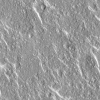
Atmospheric dust classification: not_dusty